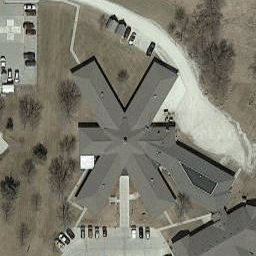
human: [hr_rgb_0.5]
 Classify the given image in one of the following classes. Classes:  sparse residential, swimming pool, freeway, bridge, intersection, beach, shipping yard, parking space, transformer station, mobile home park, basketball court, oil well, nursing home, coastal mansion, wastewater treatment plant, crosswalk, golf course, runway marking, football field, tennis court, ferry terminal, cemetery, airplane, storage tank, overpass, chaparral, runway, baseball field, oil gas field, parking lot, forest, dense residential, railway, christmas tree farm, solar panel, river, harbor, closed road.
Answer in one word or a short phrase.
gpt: nursing home